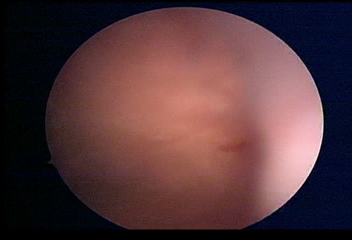
Modality: WLC
Class: Normal mucosa
Bladder cancer association: No